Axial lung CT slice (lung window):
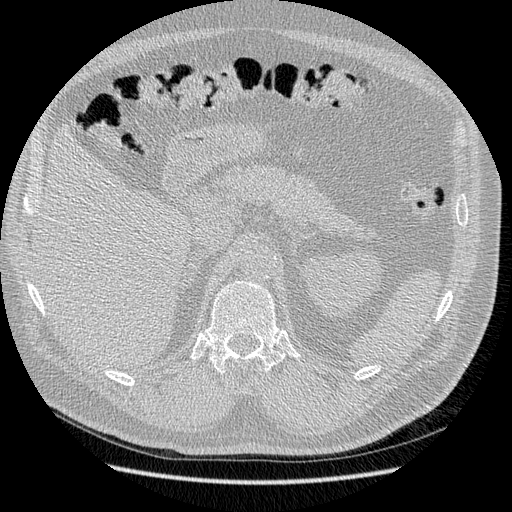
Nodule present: no